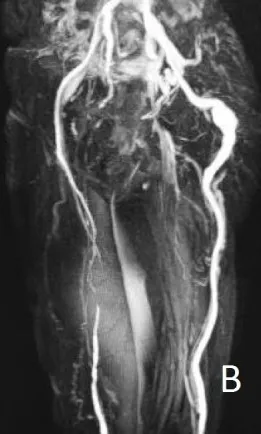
Dilatacao aneurismatica fusiforme da arteria isquiatica persistente a esquerda (B).
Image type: radiology (mri)